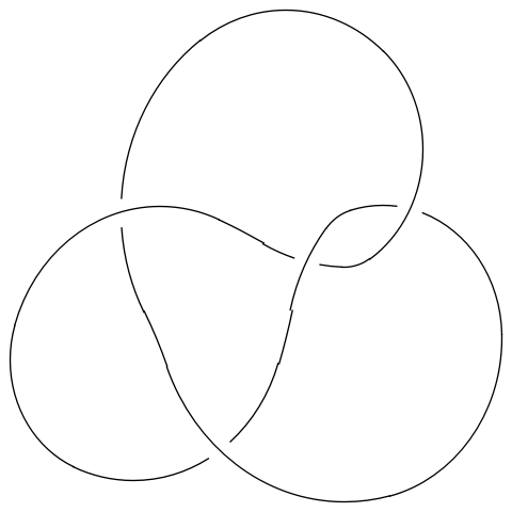
Crossing number: 4